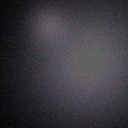
Screen state: off